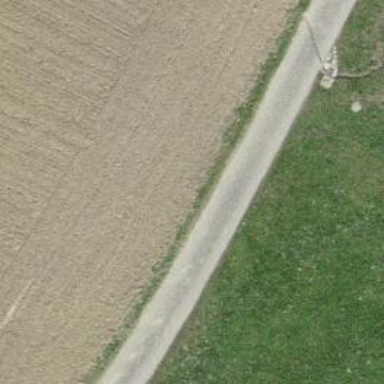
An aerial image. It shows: Agricultural track with grade1 tracktype suitable for agricultural vehicles.